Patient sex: F
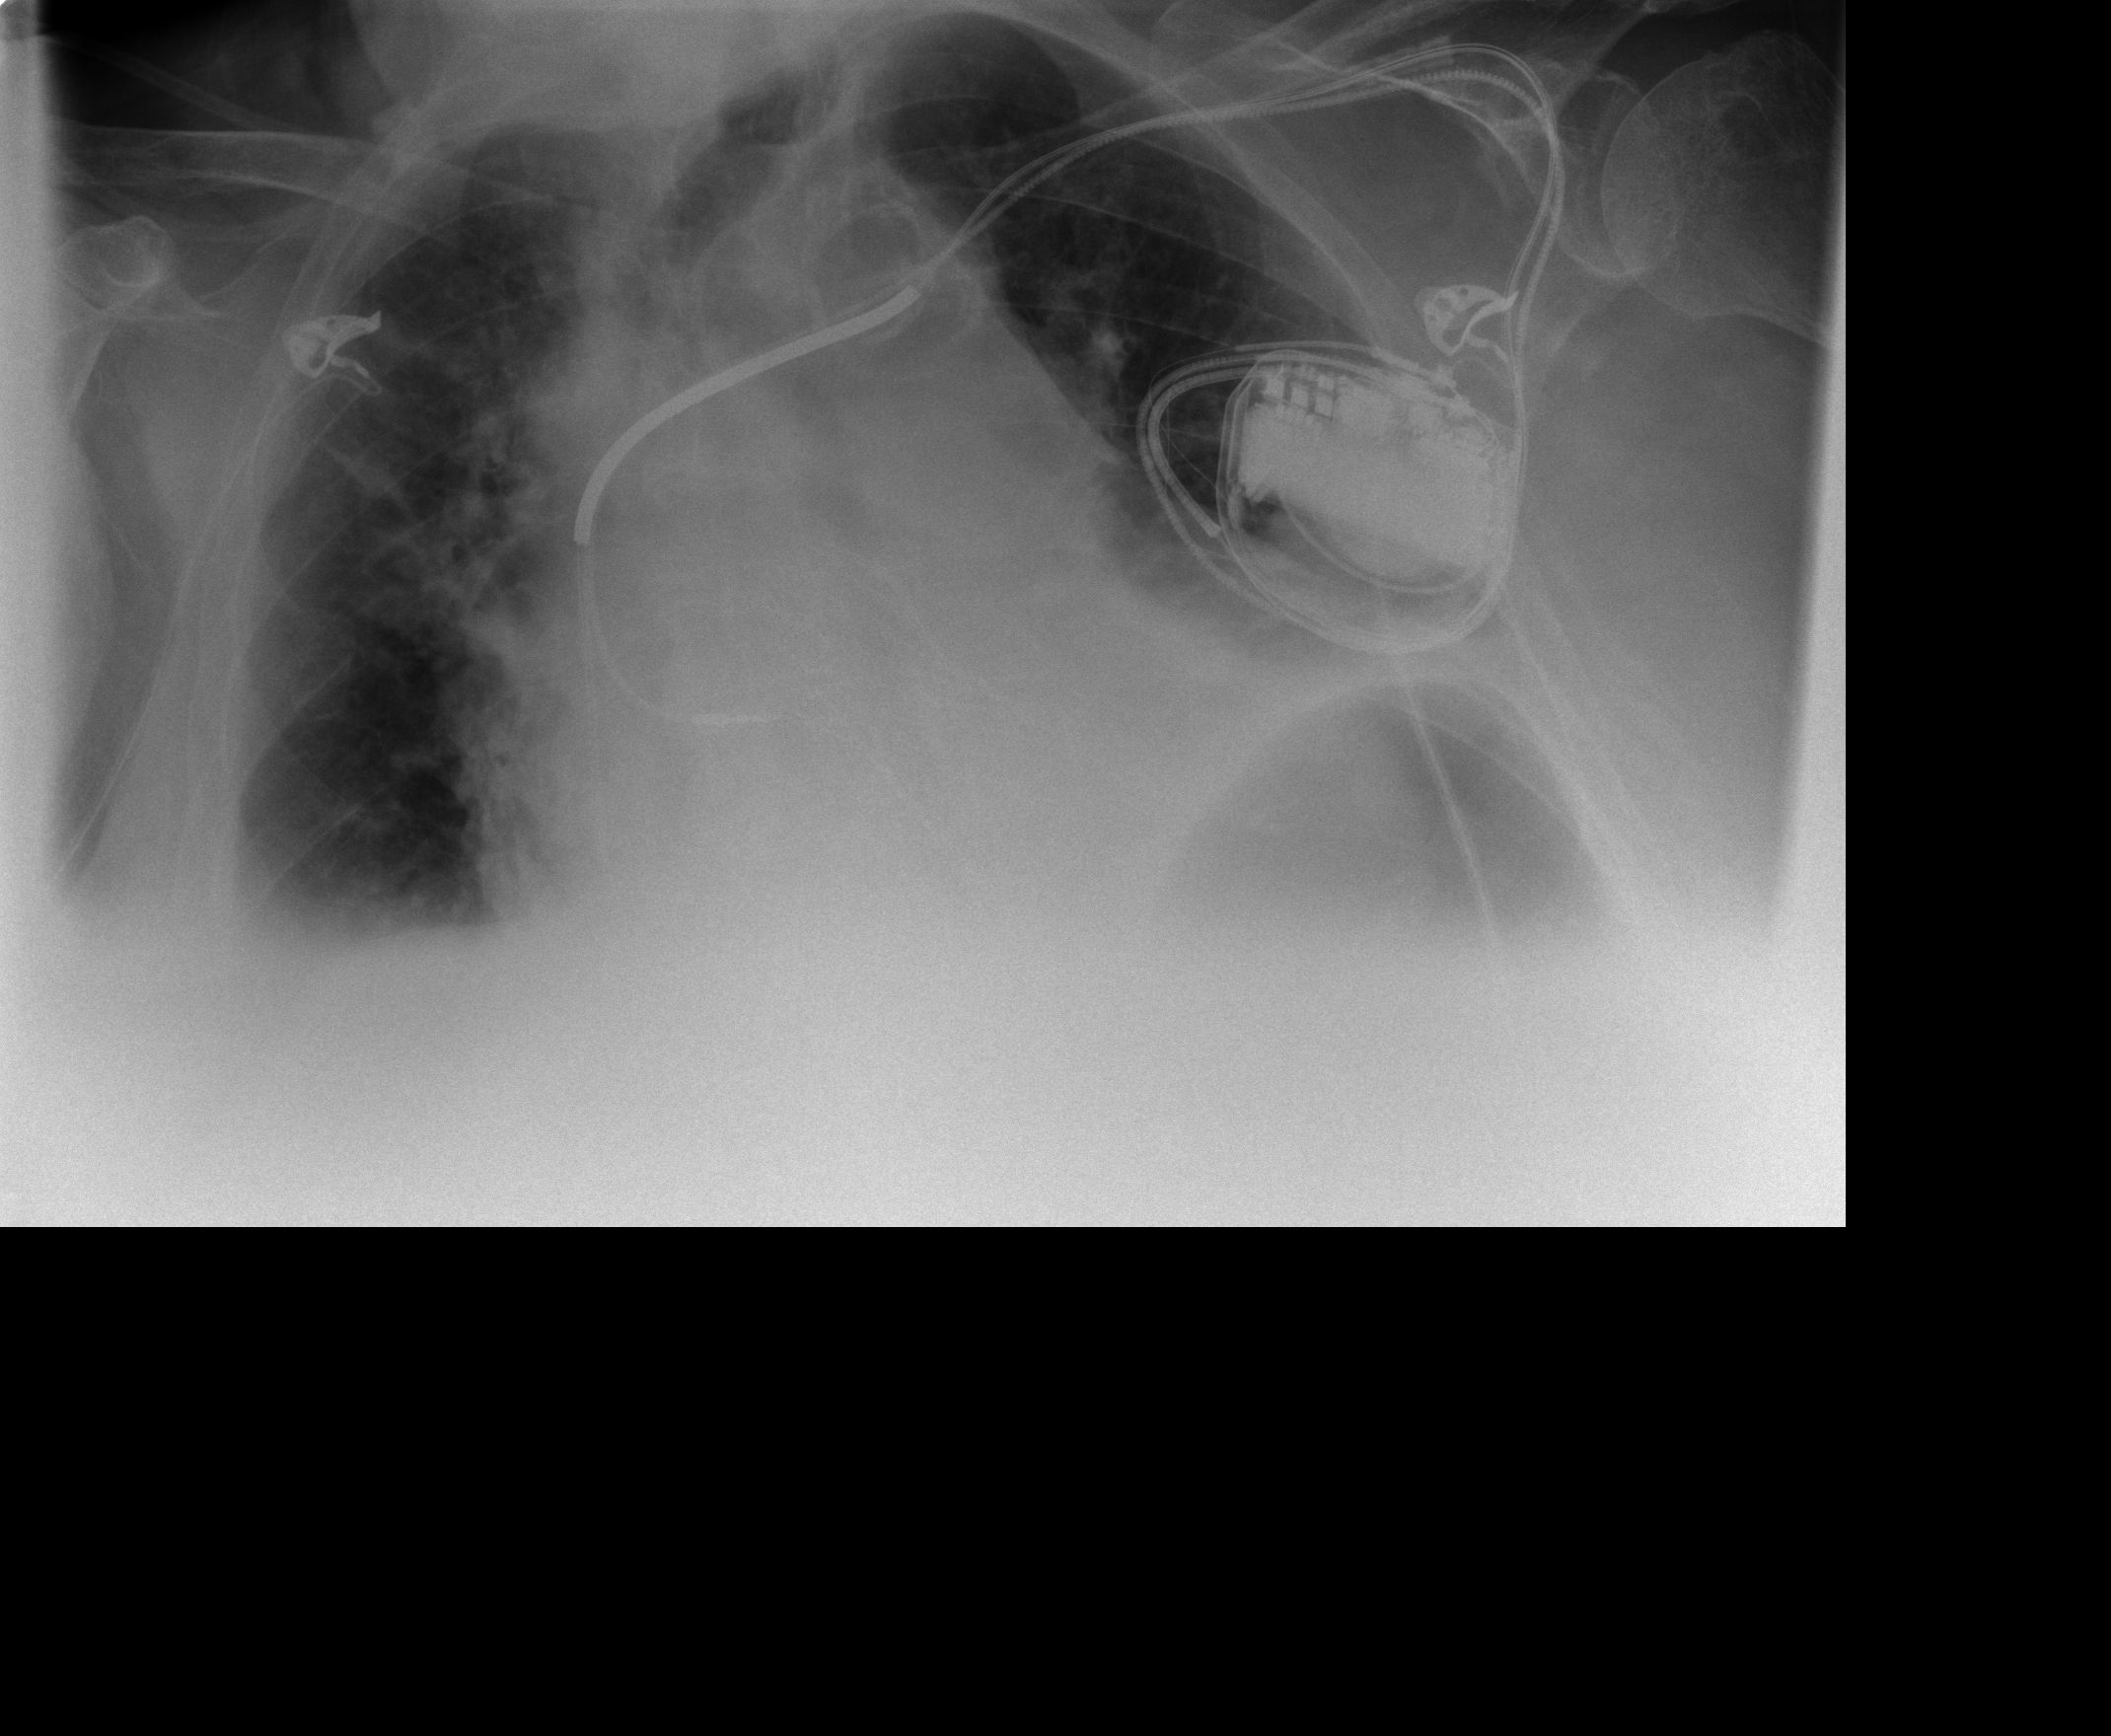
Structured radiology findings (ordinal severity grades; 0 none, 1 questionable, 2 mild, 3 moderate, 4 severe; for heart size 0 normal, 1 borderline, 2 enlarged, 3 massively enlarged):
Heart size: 2
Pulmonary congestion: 1
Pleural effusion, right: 0
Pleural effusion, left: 1
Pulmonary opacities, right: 0
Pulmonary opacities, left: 0
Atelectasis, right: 0
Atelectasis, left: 1